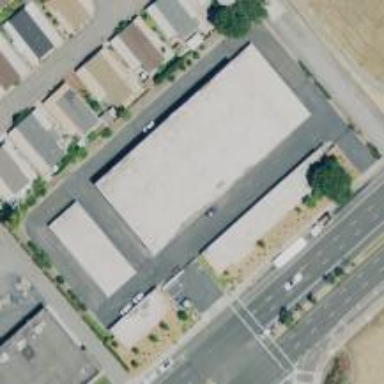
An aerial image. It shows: Storage rental shop.